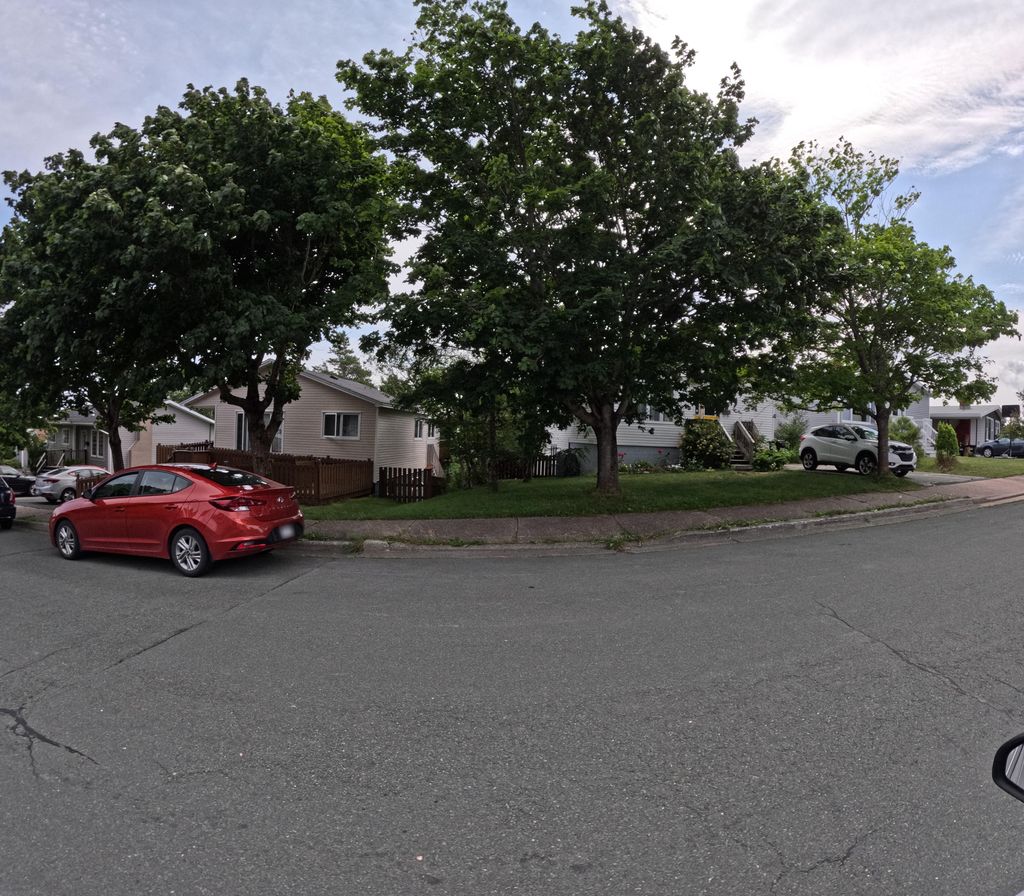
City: st_johns